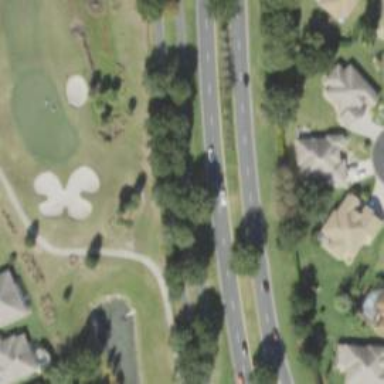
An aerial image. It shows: Golf cartpath that is also road path.